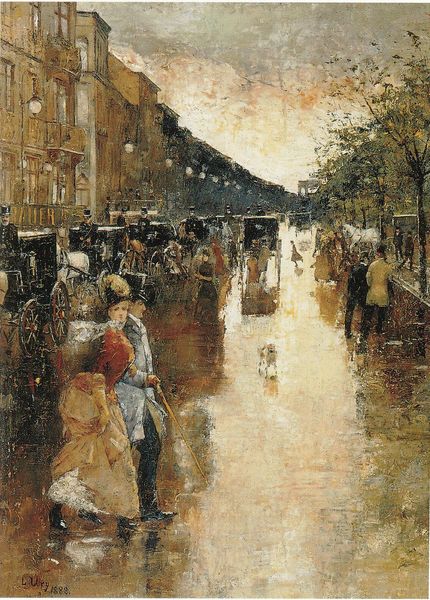
Titel: Unter den Linden nach dem Regen
Künstler: Lesser Ury
Institution: Privatbesitz
Schlagwörter: baum, blau, blätter, dunkel, gemälde, himmel, laub, mann, schatten, wasser, weiß, wolken, bäume, frauen, gelb, impressionismus, landschaft, menschen, mädchen, ocker, sand, stadt, abend, braun, elegant, fenster, frankreich, frau, fussgänger, grau, hell, hut, hüte, kleid, lampe, lampen, laterne, laternen, licht, männer, paris, renoir, schwarz, strasse, dame, gebäude, haus, hund, rot, tier, beige, hochformat, zylinder, hose, jacke, bild, herr, signatur, öl, dämmerung, häuser, nass, regenhimmel, spiegelung, wind, pastos, mantel, reich, kind, paar, personen, blatt, theater, england, kinder, pferd, pferde, reiter, räder, stock, balkon, hündchen, ansicht, fassade, fassaden, passanten, perspektive, wohnhäuser, datierung, dächer, mauer, allee, baumreihe, herbst, signiert, droschke, kutsche, kutschen, rand, wagen, promenade, flut, sturm, wetter, frack, monet, glanz, abendstimmung, tor, balkone, flucht, regen, spaziergang, zentralperspektive, asphalt, straßenszene, uniform, jacken, kutscher, ausgehen, ehepaar, fluchtpunkt, pferdekutschen, stadtlandschaft, straßenlaterne, aussen, alle, überflutung, london, abenddämmerung, boulevard, häuserzeile, impressionist, häuserfront, nässe, droschken, flaneur, flaneure, strassenbeleuchtung, folter, datiert, spiegelnd, überqueren, heller himmel, regennass, strassenlampen, strassenschlucht, baumzeile, flaneuere, 18. jahrhundert, 1880, 1860, karrosse, karrossen, 1889, 1888, fffde, spiegel auf der straße, #grau, menschen#kutschen, latenen, holstuch, chique, primärmalerei